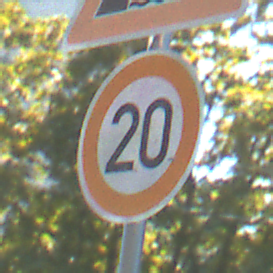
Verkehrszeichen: Geschwindigkeit20
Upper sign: BeweglicheBruecke
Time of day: Midday
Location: Outdoor (Urban)
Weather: Clear
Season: NotSpecified
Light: Natural